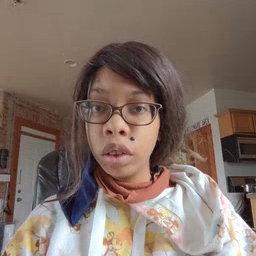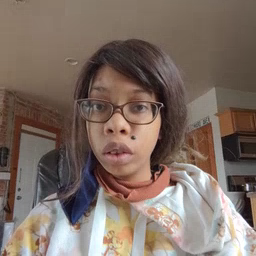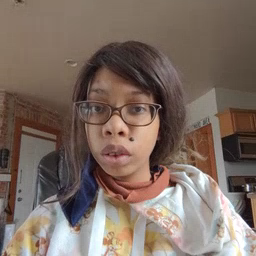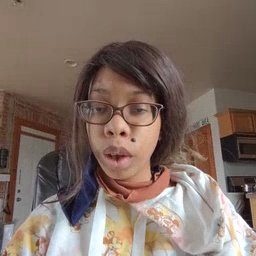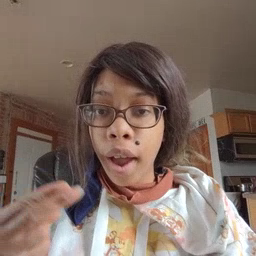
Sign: high